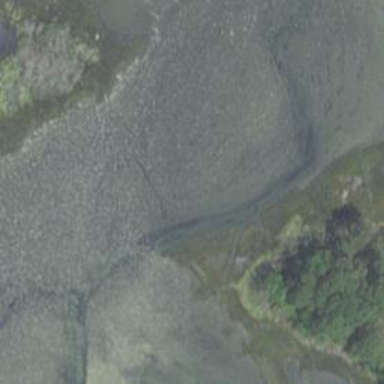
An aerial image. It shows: Tidal water body.